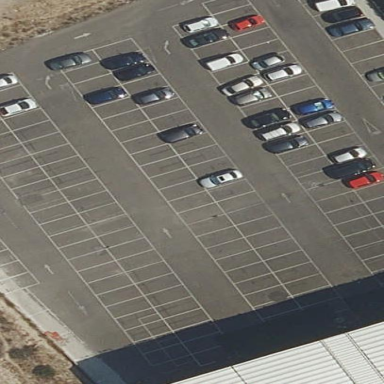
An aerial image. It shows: Parking area with surface.